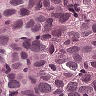
Metastatic tissue present: yes